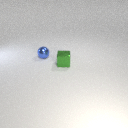
small green metal cube to the right of small blue metal sphere